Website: bh-photo
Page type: address-validator
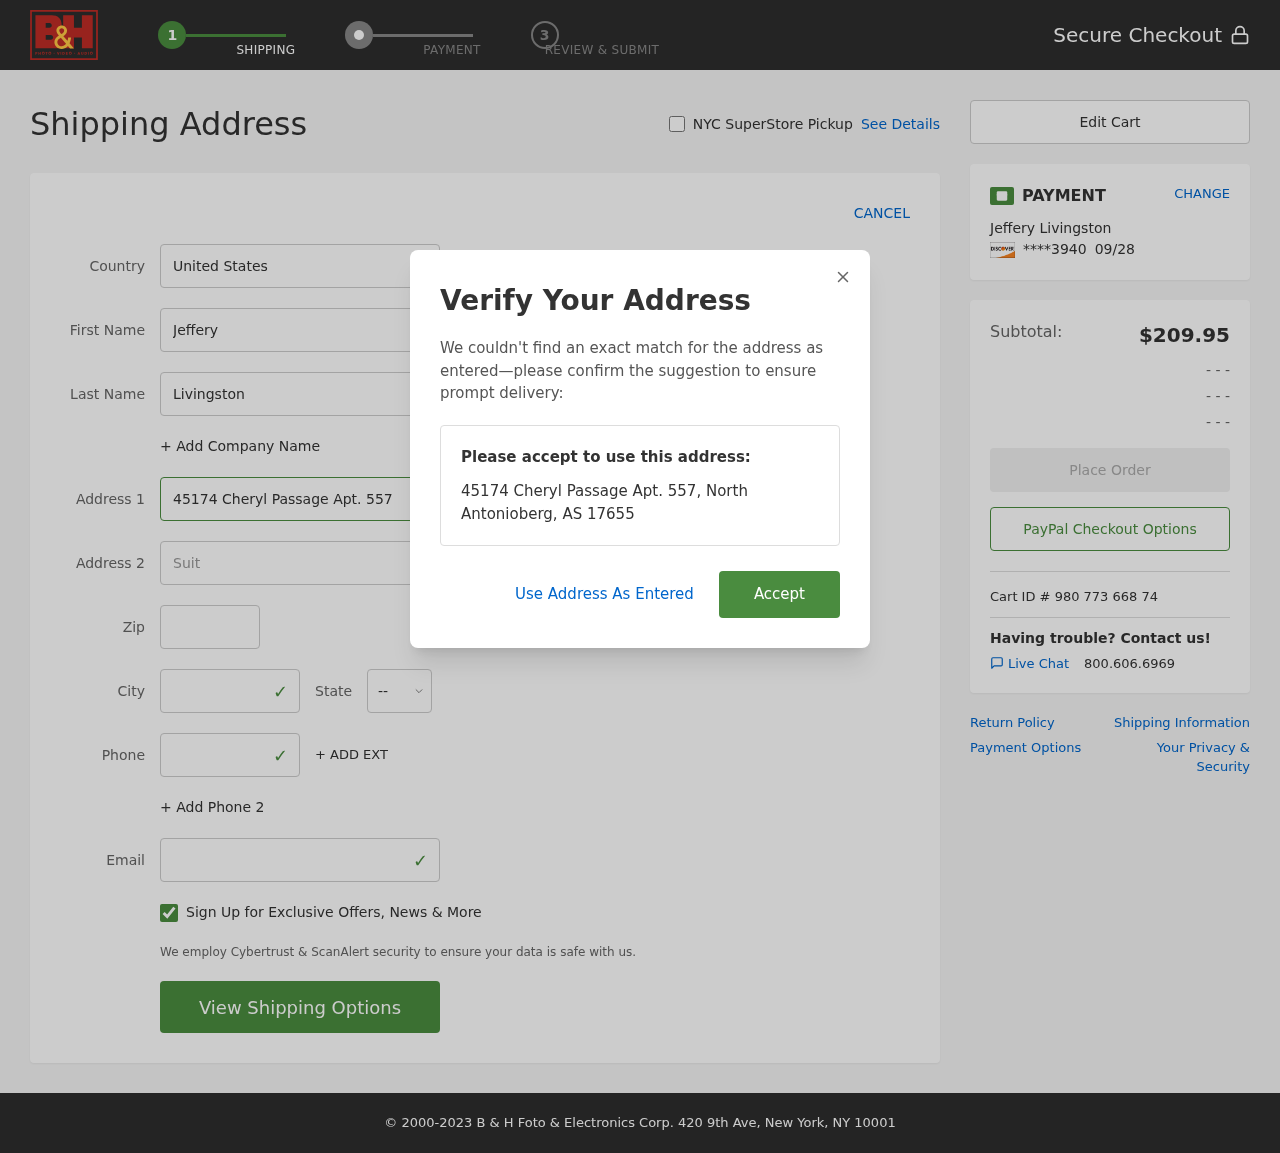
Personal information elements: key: PII_CARD_EXPIRY
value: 09/28
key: PII_CARD_LAST4
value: ****3940
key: PII_CITY
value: North Antonioberg
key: PII_COUNTRY
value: United States
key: PII_EMAIL
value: jlivingston@hotmail.com
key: PII_FIRSTNAME
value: Jeffery
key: PII_FULLNAME
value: Jeffery Livingston
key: PII_LASTNAME
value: Livingston
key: PII_PHONE
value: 8768495387
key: PII_POSTCODE
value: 17655
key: PII_STATE_ABBR
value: AS
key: PII_STREET
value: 45174 Cheryl Passage Apt. 557
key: PII_STREET2
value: Suite 907
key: PII_CITY_STATE_ZIP
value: North Antonioberg, AS 17655
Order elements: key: ORDER_SUBTOTAL
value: $209.95
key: ORDER_ID
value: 980 773 668 74